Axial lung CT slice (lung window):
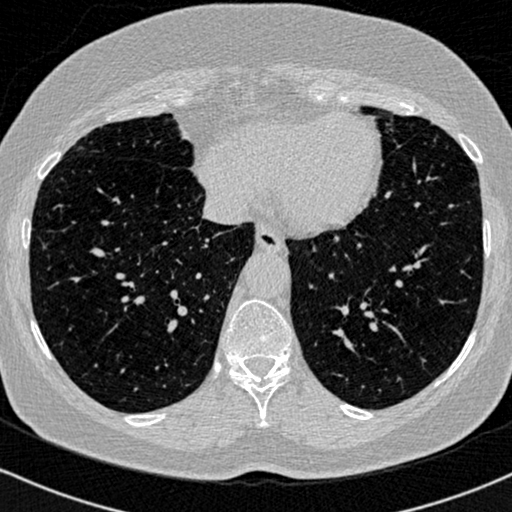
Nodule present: no